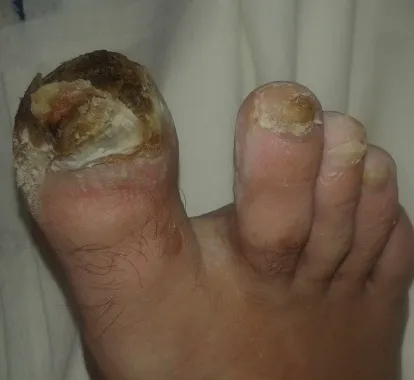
Deformation of the hallux nail plate.
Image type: medical_photograph (other_medical_photograph)